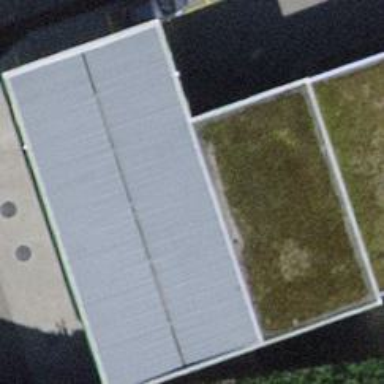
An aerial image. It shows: Fuel station located under roof.